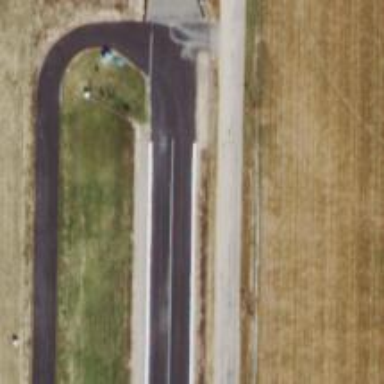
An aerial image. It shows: Raceway for motor sports.